Question: I have following jsp fragment:
'''
<td class="">${campaign.moderated}
<c:if test="${campaign.moderated} == TRUE">
<a href="#">click me</a>
</c:if>
</td>
'''
Campaign class:
'''
public class Campaign {
//...
private ModerationStatus moderated;
//get and set
}
'''
ModerationStatus :
'''
public enum ModerationStatus {
TRUE,
FALSE,
IN_PROGRESS
}
'''
I cannot achieve the situation when 'a' tag will render on jsp.
what Do I wrong?
P.S.
This table cell looks like this:

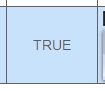
Answer: this works:
'''
<c:if test="${campaign.moderated eq 'TRUE'}">
<a href="#">click me</a>
</c:if>
'''